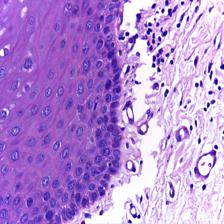
Diagnosis: Normal